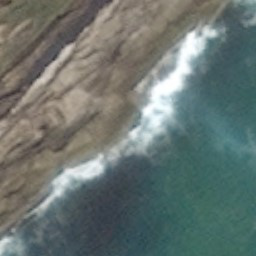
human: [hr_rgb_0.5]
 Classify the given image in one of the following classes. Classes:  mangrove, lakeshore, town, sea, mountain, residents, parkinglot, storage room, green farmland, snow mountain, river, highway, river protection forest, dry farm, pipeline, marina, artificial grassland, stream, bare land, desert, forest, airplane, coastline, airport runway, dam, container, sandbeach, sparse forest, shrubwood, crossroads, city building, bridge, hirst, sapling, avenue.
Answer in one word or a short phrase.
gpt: coastline